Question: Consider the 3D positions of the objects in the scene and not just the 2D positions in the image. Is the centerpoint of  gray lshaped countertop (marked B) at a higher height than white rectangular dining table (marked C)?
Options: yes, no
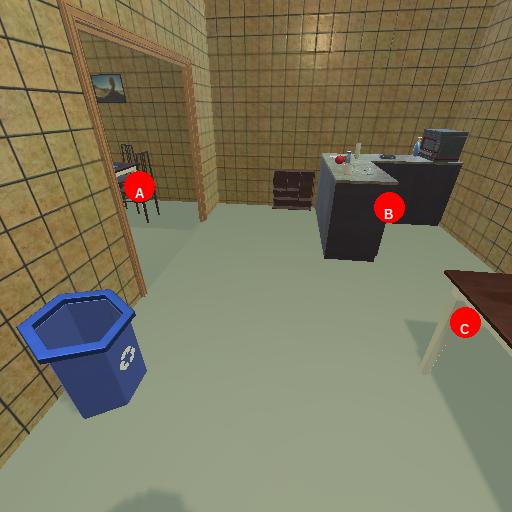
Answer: yes